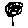
Label: flower